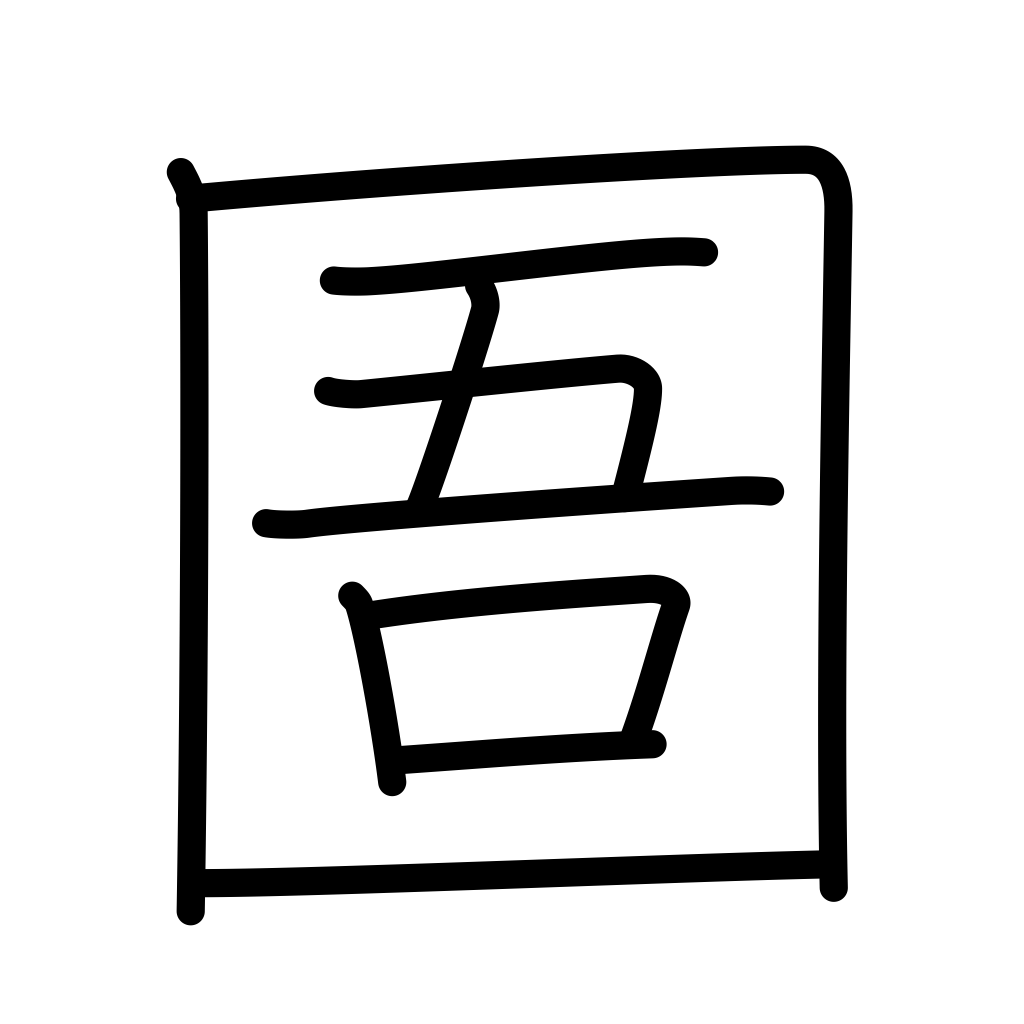
Meaning: prison, arrest